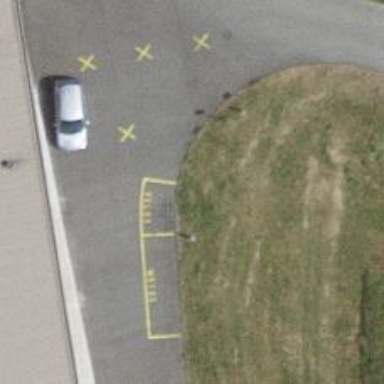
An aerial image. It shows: Motorcycle parking area.